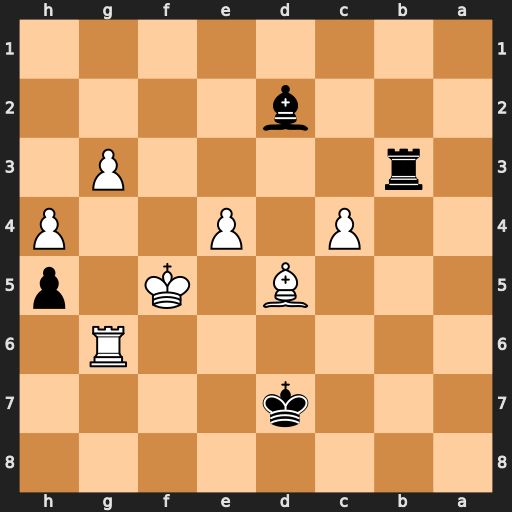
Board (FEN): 8/3k4/6R1/3B1K1p/2P1P2P/1r4P1/3b4/8
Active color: b
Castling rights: -
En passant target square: -
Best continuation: Rf3+ Ke5 Bc3#